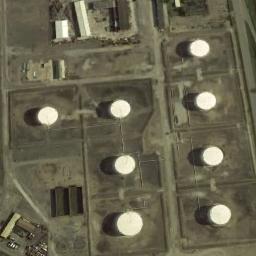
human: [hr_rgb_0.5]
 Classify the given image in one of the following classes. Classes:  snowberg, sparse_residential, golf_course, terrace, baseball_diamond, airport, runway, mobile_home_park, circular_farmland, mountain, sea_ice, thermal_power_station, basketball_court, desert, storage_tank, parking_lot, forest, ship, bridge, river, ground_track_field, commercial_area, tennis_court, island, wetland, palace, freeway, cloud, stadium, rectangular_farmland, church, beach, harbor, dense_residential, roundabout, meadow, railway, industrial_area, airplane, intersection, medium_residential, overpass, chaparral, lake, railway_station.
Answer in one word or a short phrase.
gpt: storage_tank